Interaction volume radius: 5 \u00c5
Interaction volume height: 15 \u00c5
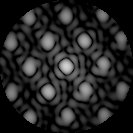
Disorder parameter: 0.1671